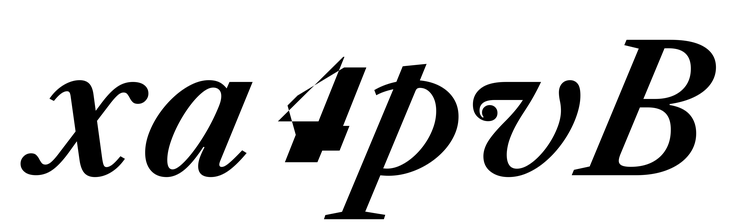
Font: LibreCaslonText-Italic_SemiBold_Italic